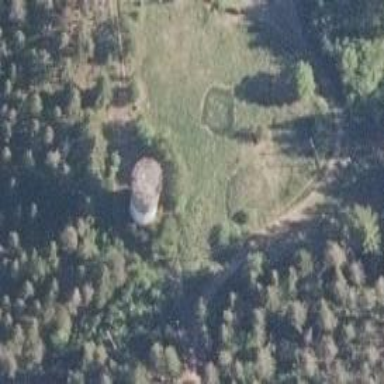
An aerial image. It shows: Water tower that is man-made.